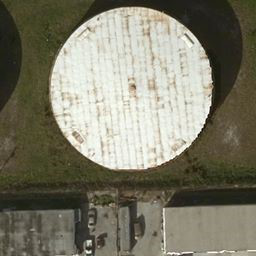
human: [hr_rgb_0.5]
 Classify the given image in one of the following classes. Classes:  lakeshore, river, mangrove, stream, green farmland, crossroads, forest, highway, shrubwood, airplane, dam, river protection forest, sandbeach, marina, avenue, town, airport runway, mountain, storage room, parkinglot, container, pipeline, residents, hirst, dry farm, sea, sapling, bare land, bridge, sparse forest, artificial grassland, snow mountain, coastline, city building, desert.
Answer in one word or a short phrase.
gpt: storage room